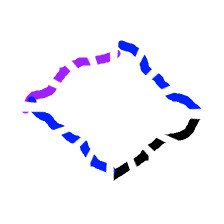
Shape: rhombus